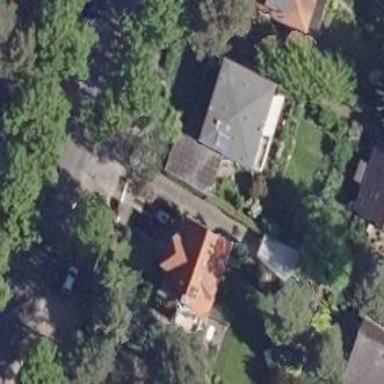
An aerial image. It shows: Detached building with flat roof.